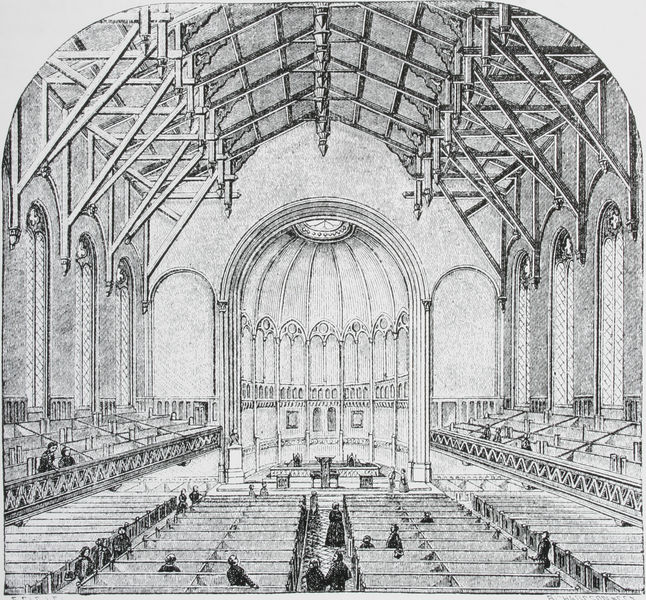
Titel: Innenraum der St. George's Episcopal Church
Künstler: Charles Blesch
Standort: New York
Institution: St. George's Episcopal Church
Schlagwörter: menschen, fenster, grau, holz, raum, skizze, stützen, säulen, zeichnung, dach, gebäude, leute, architektur, innenraum, kirche, decke, innen, ansicht, bogen, perspektive, studie, empore, saal, rundbogen, kuppel, arch, arches, architecture, balcony, chair, church, columns, court, hall, men, people, priest, religious, white, window, women, bench, black, empty, gestühl, gray, grey, group, interior, room, sitting, table, windows, woman, decorative, looking, print, balken, floor, innenansicht, wooden, halle, bögen, gang, gerüst, offen, dom, druck, bleistift, dachstuhl, holzdecke, entwurf, altar, arkaden, bänke, kathedrale, langhaus, halbrund, kirchenschiff, kirchenbänke, mittelschiff, wood, glas, man, stone, apsis, rundbögen, konstruktion, building, ship, chor, abbey, roof, light, drawing, paper, black and white, etching, sketch, french, streben, bau, desk, dachbalken, gebälk, human, party, schwarz, music, krypta, dome, plan, statik, emporen, apse, cathedral, ink, narthex, nave, pews, prayer, seats, walls, ceiling, cupola, facade, construction, synagoge, stabwerk, gallery, monk, map, monks, pencil, gothic, aisle, choir, religion, trefoil, dachgebälk, lines, steeple, neogothic, altartisch, bank, humans, christian, gewölbe, christianity, row, pray, faith, vault, chruch, chapel, library, beams, curves, hale, pew, gebäle, cathedrale, tragwerk, loge, catholic, whit, catholicism, european, baken, high, indoor, furniture, benches, balconies, inside, pier, stained glass, vaulted, vaulted ceiling, architectural, dachwerk, parliament, blueprint, hallenkirche, holsgebälk, hallenhirche, pillars, wood construction, kapelle, chappel, rows, naive, butress, crossbeams, chori, worshippers, alter, architechture, rafters, colomns, besucher, holz', blatt, aisles, gay, alarm, layout, worship, up, assembly, buttress, vaults, ciling, arched vaulting, beam, high walls, high ceilings, kerk, schip, boog, hout, constructie, peper, wmpore, porn, kirche apsis, gebälök, churcs, buttresses, supports, high ceiling, lancet, architeture, churc, great hall, mozaik, pupit, fnord, kinderpornographie, kinderficker, kipo, basillica, service, parishioners, crossbeam, wooden roof, cinema, mullioned, raftes, vitrage, scantuary, church design, church drawing, high roof